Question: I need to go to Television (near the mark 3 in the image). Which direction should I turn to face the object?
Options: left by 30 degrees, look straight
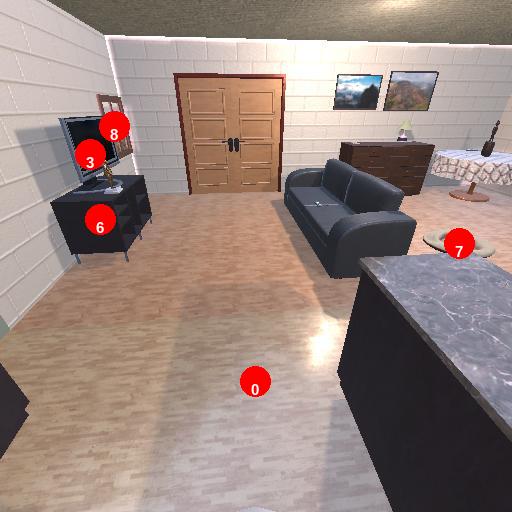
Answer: left by 30 degrees